Question: [Unsure of how I should relate ingredients and Vendors to a factory, a single Vendor supplies a single factory with many ingredients.]

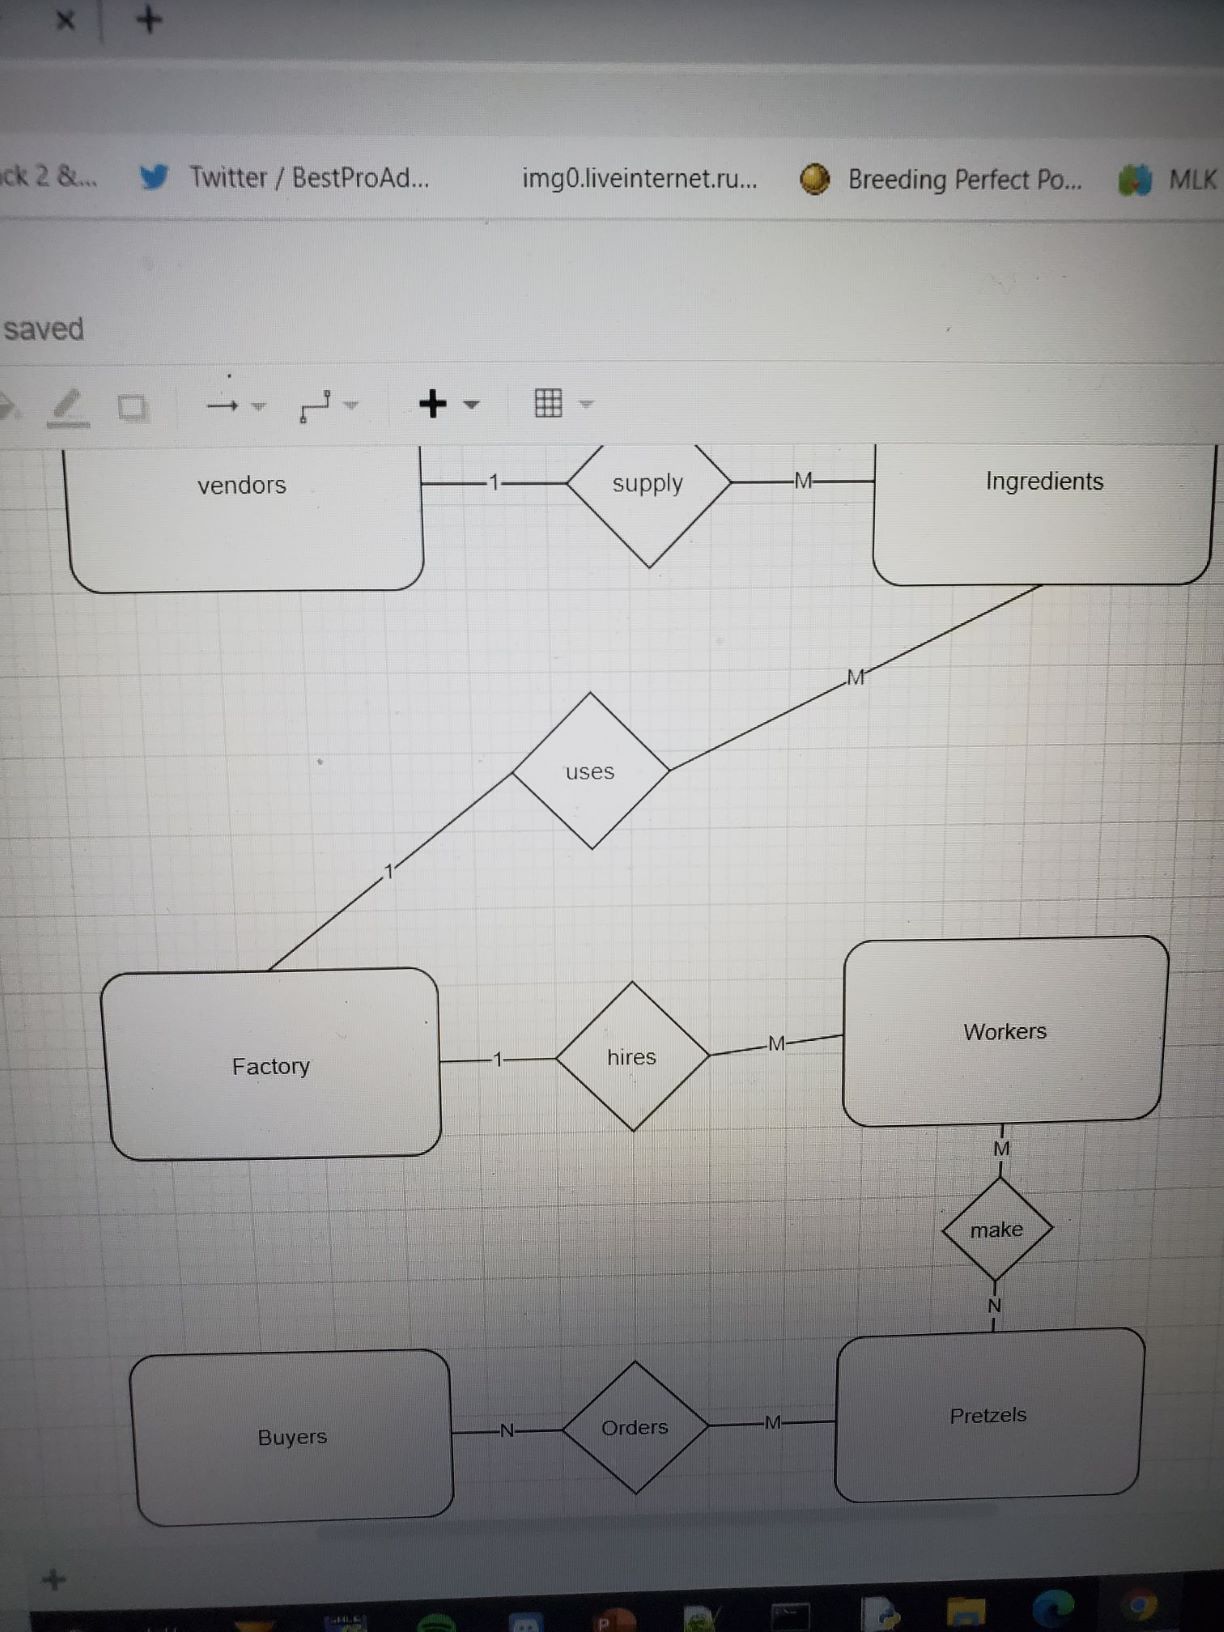
Answer: 1. Vendor and factory can be of One-to-One relationship.
2. Vendor and Ingredients can be of One-to-Many relationship.
<URL>